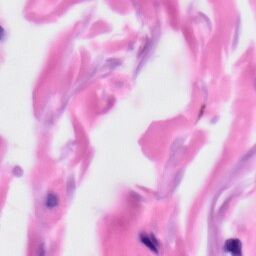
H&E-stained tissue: Skin